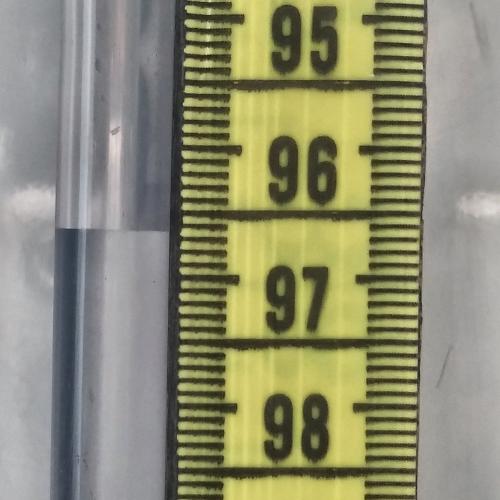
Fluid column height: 96.68 cm